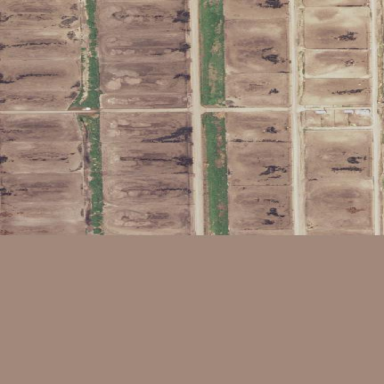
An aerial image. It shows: Feedlot in farmyard.